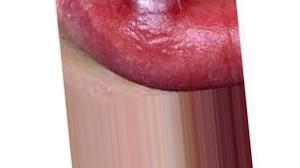
Condition: Mouth Ulcer